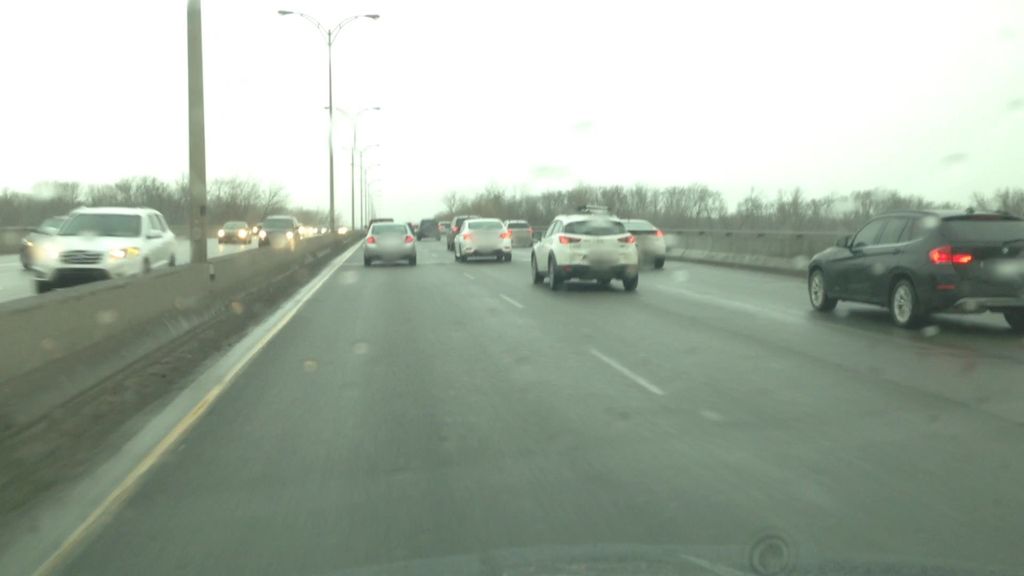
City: montreal